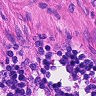
Metastatic tissue present: no